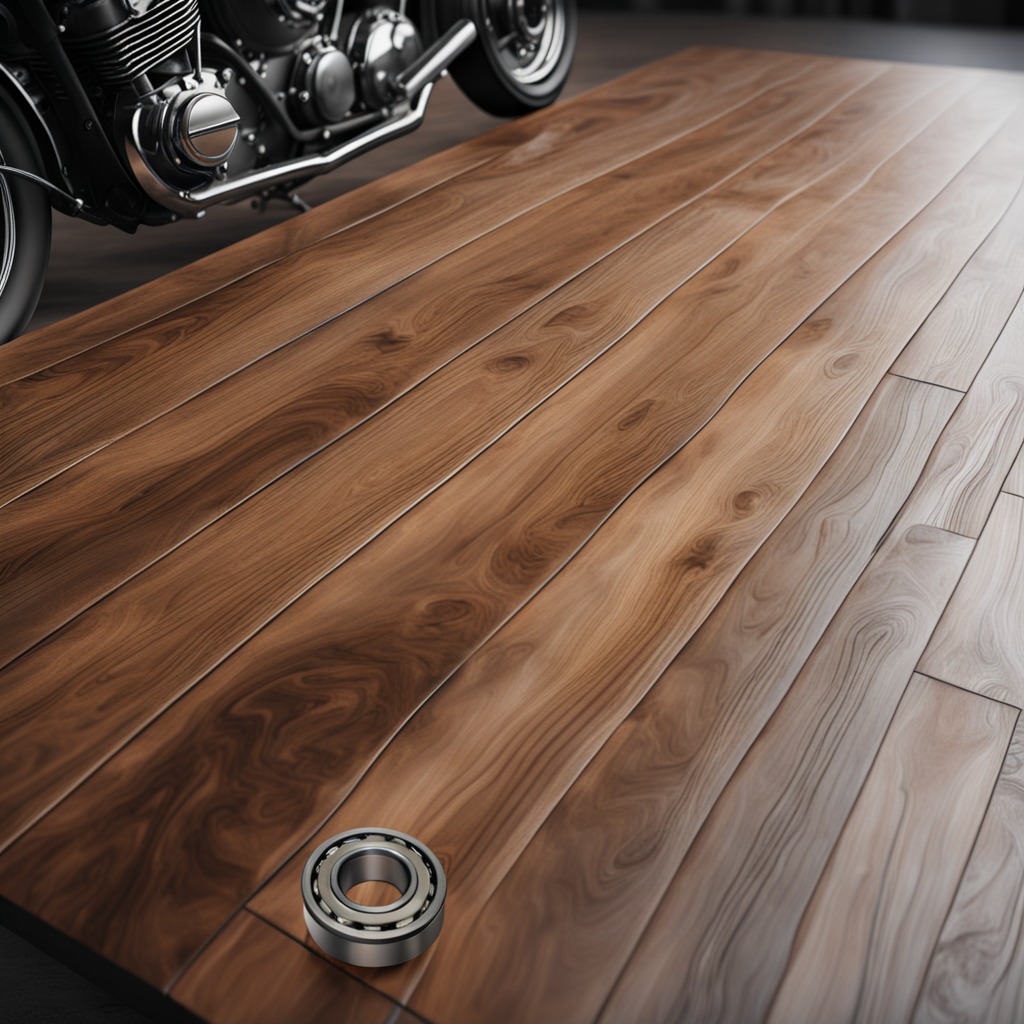
A metal ball bearing is lying on an oil-spilled wooden table in a vintage motorcycle garage.